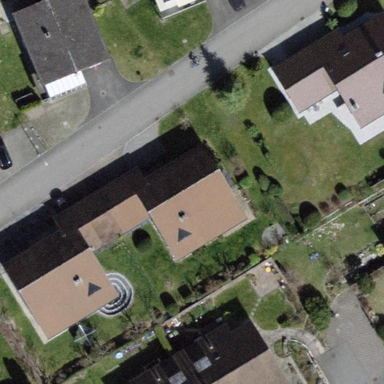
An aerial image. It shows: Residential building with tile roof.